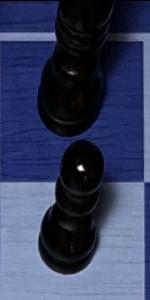
Label: Pawn_Black